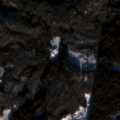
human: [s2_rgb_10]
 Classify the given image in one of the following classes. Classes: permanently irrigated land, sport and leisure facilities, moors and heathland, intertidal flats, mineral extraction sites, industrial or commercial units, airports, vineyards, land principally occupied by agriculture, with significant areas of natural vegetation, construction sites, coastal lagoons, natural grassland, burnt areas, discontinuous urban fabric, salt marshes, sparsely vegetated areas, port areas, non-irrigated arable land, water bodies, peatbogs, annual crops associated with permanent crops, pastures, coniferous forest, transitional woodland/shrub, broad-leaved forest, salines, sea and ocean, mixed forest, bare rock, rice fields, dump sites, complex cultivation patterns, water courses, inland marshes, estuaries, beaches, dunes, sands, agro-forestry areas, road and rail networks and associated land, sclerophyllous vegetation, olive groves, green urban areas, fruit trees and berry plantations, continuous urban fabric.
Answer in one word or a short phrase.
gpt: coniferous forest, mixed forest